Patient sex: M
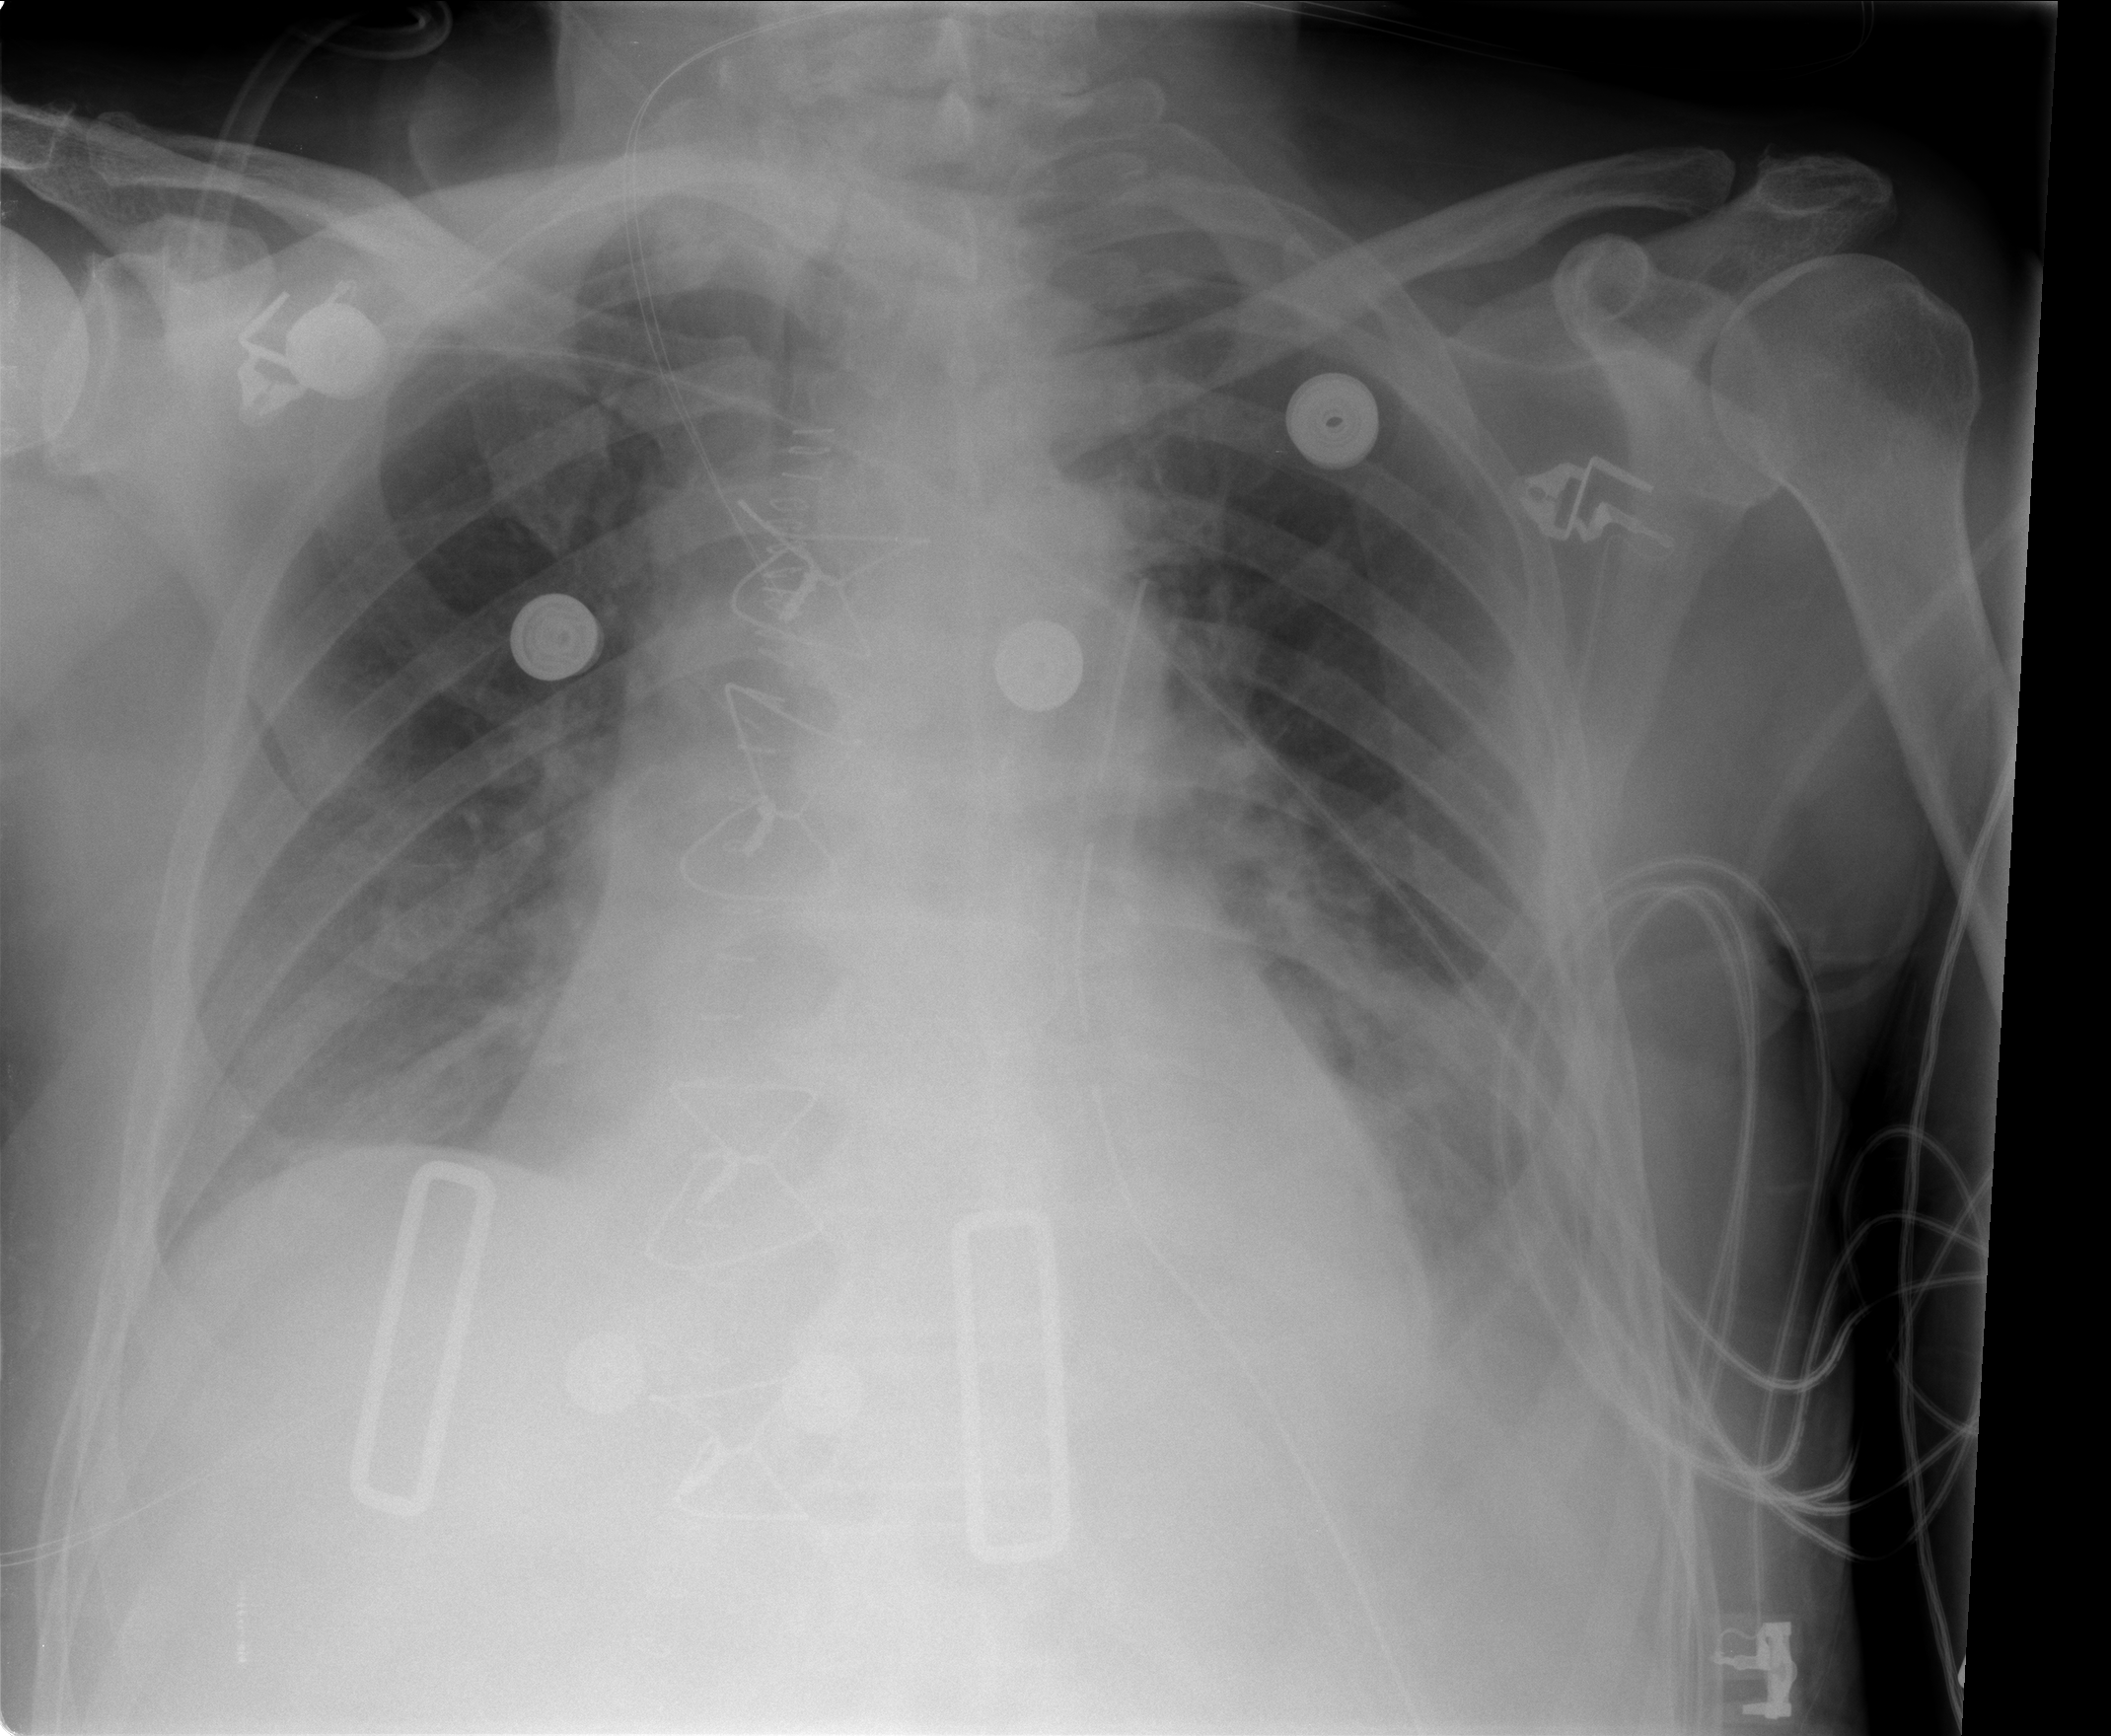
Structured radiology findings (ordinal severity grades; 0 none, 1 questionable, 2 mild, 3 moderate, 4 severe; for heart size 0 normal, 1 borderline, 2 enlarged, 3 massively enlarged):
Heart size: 2
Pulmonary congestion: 2
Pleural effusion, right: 0
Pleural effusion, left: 2
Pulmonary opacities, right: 0
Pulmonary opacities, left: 0
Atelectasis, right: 2
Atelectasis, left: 3